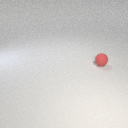
small red rubber sphere